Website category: university
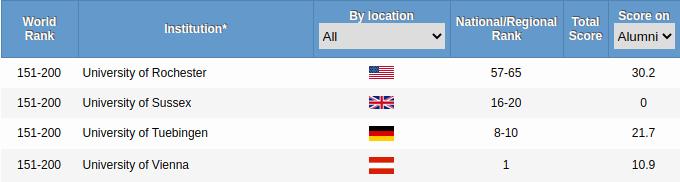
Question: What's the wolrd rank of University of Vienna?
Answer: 151-200

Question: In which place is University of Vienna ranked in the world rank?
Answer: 151-200

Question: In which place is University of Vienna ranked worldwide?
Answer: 151-200

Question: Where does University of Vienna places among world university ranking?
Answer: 151-200

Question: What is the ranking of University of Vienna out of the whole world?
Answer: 151-200

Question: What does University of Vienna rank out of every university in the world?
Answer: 151-200

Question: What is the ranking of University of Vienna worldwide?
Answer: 151-200

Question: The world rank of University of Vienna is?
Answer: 151-200

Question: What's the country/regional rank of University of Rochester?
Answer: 57-65

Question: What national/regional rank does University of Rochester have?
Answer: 57-65

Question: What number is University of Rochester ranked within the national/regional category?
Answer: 57-65

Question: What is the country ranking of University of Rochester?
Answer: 57-65

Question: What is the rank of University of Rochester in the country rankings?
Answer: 57-65

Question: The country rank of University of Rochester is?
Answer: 57-65

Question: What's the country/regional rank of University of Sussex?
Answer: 16-20

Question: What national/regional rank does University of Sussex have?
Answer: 16-20

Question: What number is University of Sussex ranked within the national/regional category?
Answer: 16-20

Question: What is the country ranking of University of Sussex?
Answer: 16-20

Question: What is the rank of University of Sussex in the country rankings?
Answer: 16-20

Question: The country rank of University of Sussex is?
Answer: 16-20

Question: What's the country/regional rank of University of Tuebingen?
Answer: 8-10

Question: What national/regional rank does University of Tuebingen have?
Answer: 8-10

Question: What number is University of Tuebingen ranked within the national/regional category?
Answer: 8-10

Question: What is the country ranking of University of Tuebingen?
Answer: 8-10

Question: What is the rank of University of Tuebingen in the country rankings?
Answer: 8-10

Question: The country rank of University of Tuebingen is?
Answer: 8-10

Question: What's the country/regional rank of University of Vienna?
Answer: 1

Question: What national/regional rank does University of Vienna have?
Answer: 1

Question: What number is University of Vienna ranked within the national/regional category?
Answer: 1

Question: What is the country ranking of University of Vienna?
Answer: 1

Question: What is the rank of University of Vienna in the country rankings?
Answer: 1

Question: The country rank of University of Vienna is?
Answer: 1

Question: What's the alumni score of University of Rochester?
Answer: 30.2

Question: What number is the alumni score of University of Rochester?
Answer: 30.2

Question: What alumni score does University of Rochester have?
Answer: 30.2

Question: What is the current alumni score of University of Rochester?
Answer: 30.2

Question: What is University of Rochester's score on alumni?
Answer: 30.2

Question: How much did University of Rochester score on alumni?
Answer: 30.2

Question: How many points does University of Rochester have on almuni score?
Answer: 30.2

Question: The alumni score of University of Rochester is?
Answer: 30.2

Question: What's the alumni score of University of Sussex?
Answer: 0

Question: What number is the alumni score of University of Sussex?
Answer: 0

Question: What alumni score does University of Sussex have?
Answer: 0

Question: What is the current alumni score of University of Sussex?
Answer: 0

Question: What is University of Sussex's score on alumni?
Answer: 0

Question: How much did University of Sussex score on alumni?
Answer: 0

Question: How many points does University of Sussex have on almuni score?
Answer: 0

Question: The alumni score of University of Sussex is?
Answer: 0

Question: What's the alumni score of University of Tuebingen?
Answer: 21.7

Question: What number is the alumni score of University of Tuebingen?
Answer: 21.7

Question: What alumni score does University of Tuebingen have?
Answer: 21.7

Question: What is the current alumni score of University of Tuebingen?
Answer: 21.7

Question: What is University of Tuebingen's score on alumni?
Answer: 21.7

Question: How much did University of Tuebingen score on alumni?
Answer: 21.7

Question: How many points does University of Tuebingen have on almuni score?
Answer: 21.7

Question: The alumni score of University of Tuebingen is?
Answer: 21.7

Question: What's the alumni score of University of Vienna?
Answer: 10.9

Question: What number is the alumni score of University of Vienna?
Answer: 10.9

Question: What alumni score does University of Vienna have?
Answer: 10.9

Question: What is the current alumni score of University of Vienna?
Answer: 10.9

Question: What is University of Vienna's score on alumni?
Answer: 10.9

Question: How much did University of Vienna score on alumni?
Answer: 10.9

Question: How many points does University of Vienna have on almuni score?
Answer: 10.9

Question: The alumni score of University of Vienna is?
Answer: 10.9